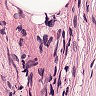
Metastatic tissue present: no